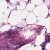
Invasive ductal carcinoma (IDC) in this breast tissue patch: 0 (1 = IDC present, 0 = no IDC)